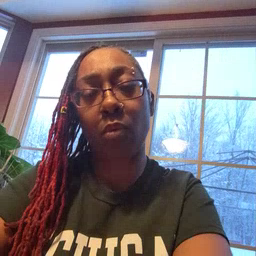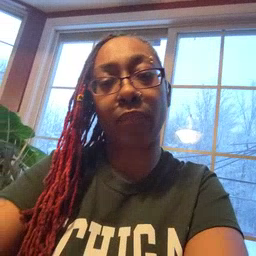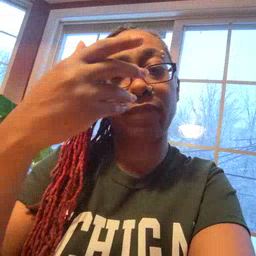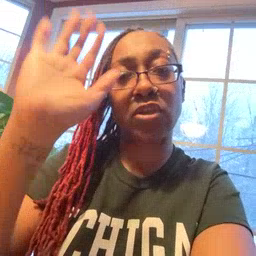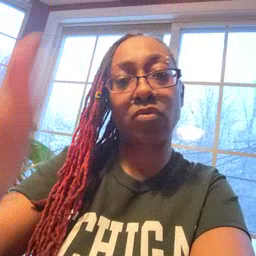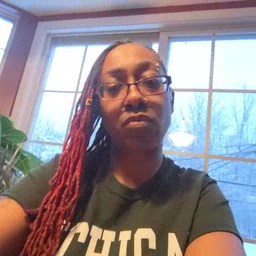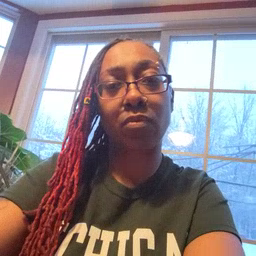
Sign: finish